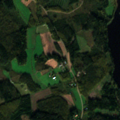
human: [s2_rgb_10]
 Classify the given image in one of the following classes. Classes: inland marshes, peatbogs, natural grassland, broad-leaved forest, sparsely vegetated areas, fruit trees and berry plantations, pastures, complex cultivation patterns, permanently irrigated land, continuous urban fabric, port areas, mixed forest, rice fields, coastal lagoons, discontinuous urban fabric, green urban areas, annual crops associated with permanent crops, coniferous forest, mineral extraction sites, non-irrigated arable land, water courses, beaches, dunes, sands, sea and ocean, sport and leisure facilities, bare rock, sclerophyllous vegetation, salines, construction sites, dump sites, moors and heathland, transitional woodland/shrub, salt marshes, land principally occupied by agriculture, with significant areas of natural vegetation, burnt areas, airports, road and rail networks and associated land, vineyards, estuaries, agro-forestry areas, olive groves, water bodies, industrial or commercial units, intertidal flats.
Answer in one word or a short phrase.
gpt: land principally occupied by agriculture, with significant areas of natural vegetation, coniferous forest, mixed forest, water bodies